Field crop: maize
Growth stage: 2
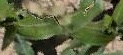
Species: maize